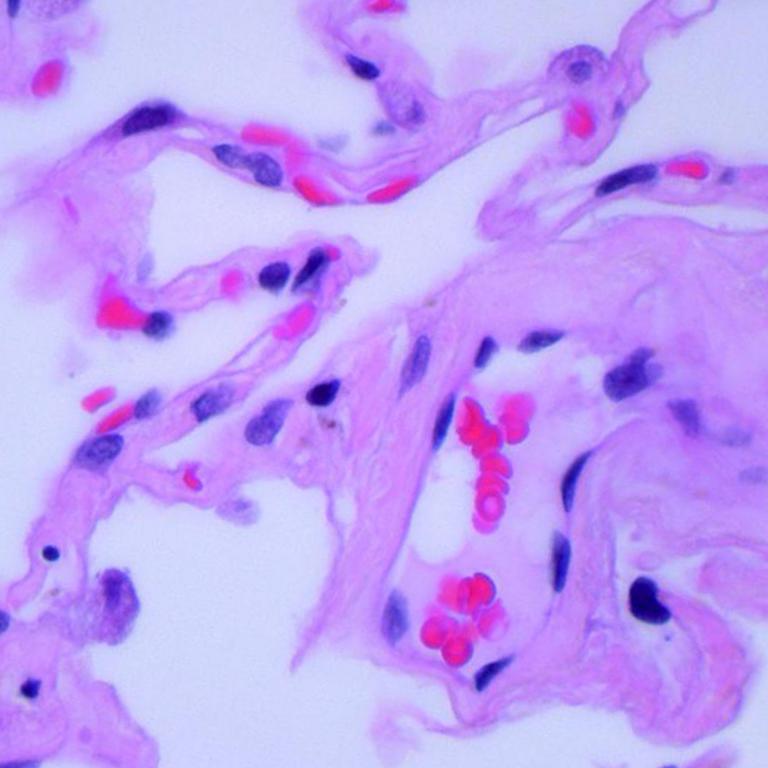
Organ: lung
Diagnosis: benign